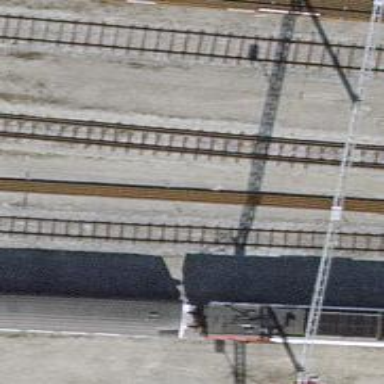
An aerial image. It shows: Narrow-gauge railway with single track running through yard. The railway is electrified with contact line.